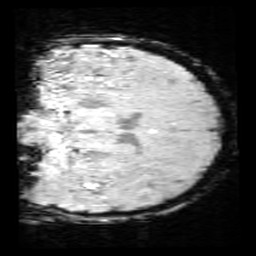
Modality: SWI
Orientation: coronal
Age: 11
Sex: male
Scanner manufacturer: siemens
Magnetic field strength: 3 T
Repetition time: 0.027 s
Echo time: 0.02 s